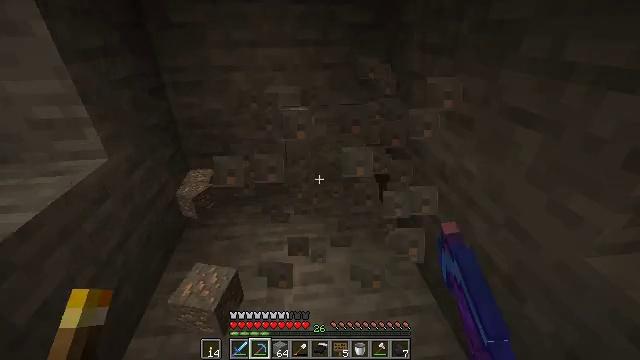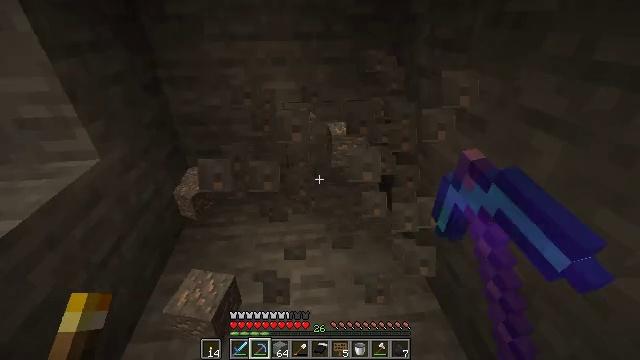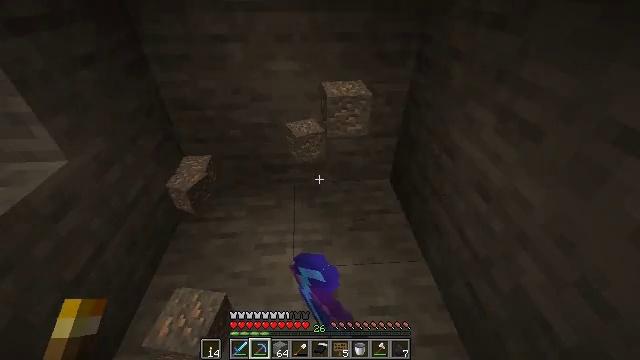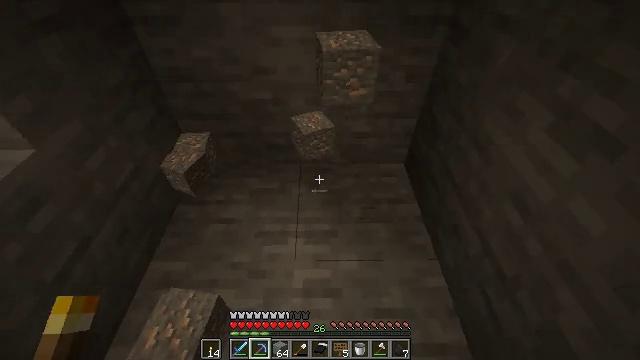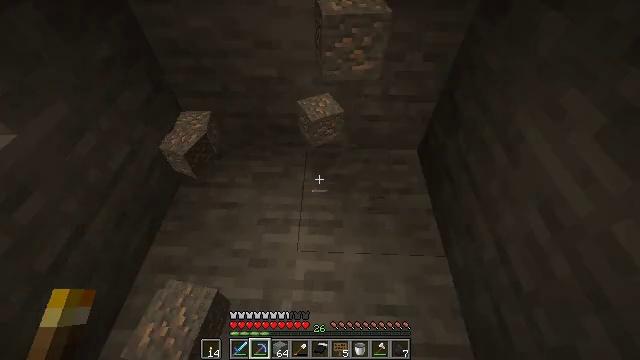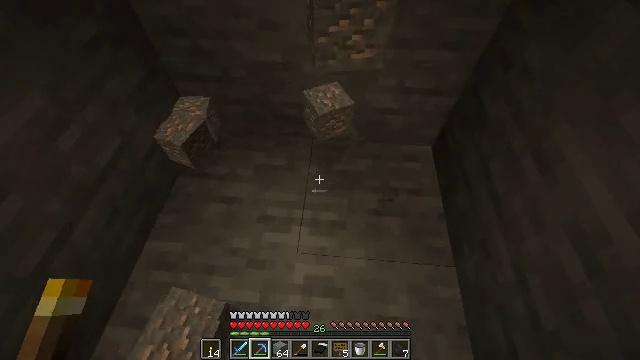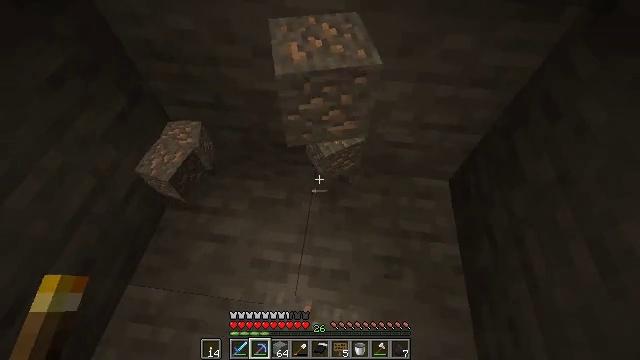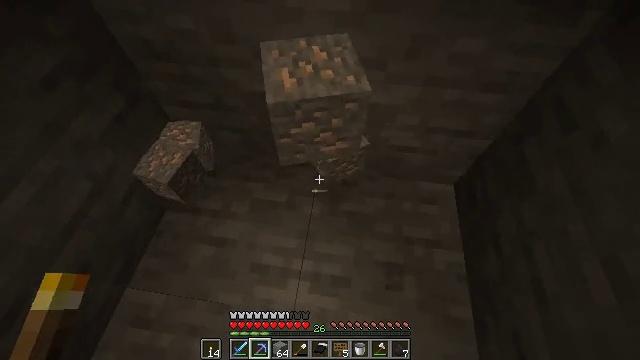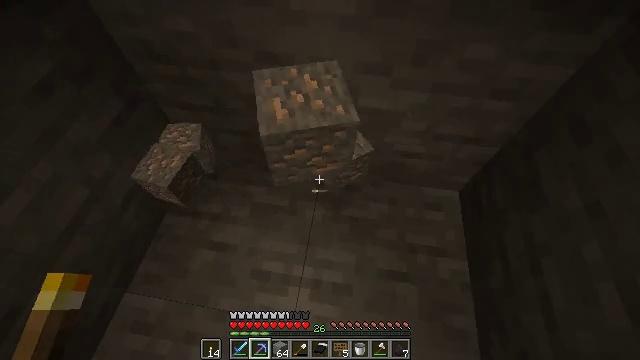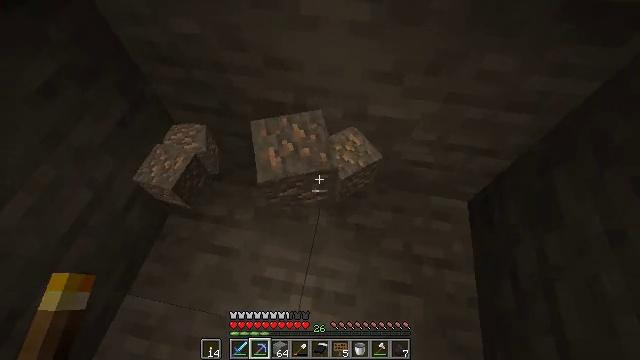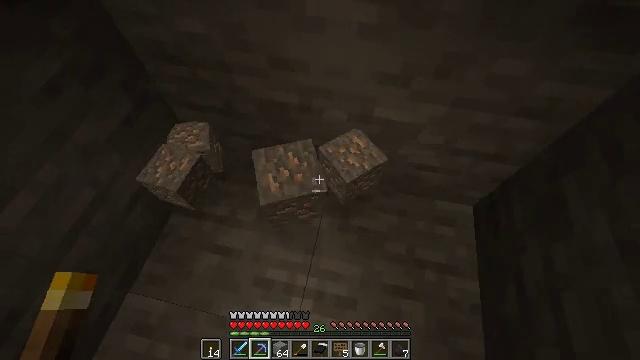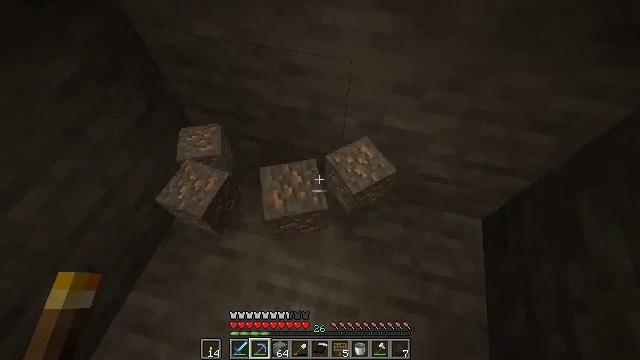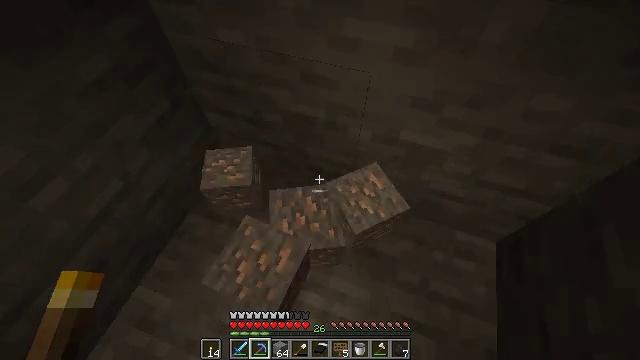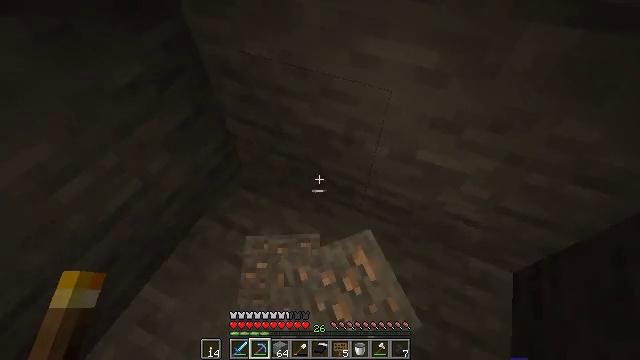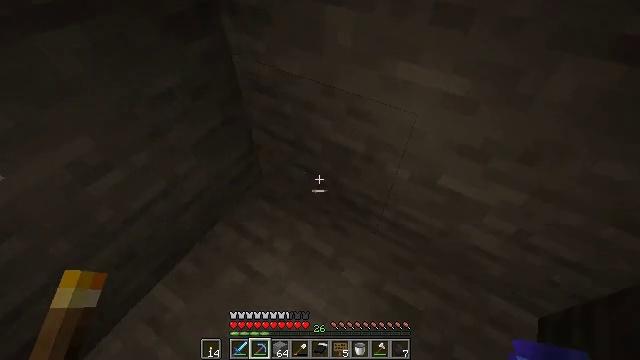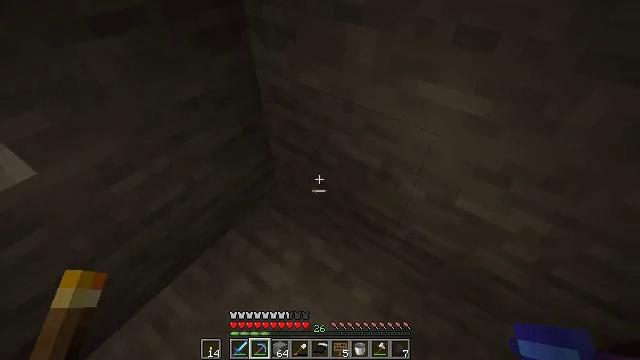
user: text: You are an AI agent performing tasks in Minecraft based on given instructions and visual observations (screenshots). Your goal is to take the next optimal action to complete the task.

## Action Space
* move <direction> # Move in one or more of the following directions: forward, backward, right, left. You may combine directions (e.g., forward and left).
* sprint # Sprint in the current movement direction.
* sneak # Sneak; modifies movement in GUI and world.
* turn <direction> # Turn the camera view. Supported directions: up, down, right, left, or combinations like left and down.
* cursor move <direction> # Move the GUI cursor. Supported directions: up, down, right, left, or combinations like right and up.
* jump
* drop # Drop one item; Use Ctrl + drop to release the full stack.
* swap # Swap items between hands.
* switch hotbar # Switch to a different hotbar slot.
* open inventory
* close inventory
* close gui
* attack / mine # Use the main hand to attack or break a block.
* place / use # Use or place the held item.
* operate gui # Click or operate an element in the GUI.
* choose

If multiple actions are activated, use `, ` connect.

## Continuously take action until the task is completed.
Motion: motion action
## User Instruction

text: Hunt a squid.
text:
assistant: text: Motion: move forward, turn down, attack / mine
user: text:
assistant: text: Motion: move forward, turn left and down, attack / mine
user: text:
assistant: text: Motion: move forward, turn left and down
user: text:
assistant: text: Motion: move forward, turn left and down
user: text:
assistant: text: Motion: move forward, turn left and down
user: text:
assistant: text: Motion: move forward, turn left
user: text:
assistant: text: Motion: turn down
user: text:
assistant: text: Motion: no_op
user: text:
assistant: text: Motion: turn left
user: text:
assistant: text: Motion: turn left
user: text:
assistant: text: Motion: turn left and up
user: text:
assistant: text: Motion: turn left and up
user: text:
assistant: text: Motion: turn left and up
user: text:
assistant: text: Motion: turn left and up
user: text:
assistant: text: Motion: turn left and up
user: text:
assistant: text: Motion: turn left and up
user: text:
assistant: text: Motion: move left
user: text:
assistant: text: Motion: move back and move left, turn left
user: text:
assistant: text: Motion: move back and move left, turn left and up
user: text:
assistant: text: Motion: move back and move left, turn left and up
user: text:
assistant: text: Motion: move back and move left, turn left and up
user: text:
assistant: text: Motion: move left, turn left and up
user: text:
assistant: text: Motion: move left, turn up
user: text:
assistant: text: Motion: move left, turn up
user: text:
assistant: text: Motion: move forward and move left, turn up
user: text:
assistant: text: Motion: move forward, turn up
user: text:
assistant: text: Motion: move forward, turn right and up
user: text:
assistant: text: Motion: move forward, sprint, turn right and up
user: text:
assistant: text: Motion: move forward, sprint, turn right and up, jump
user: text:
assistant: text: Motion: move forward, sprint, turn right and up, jump